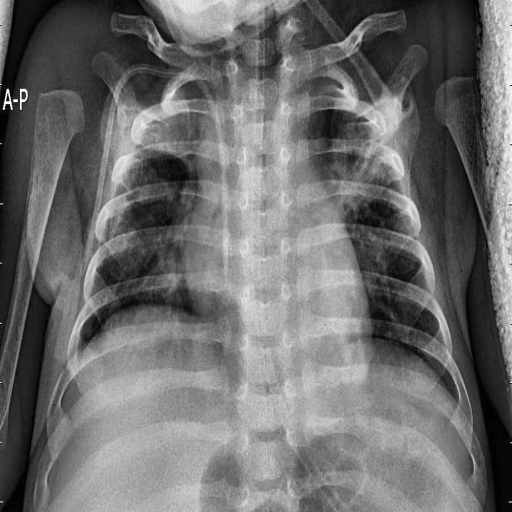
Finding: PNEUMONIA